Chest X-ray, PA view. Patient: 52 years old, sex F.
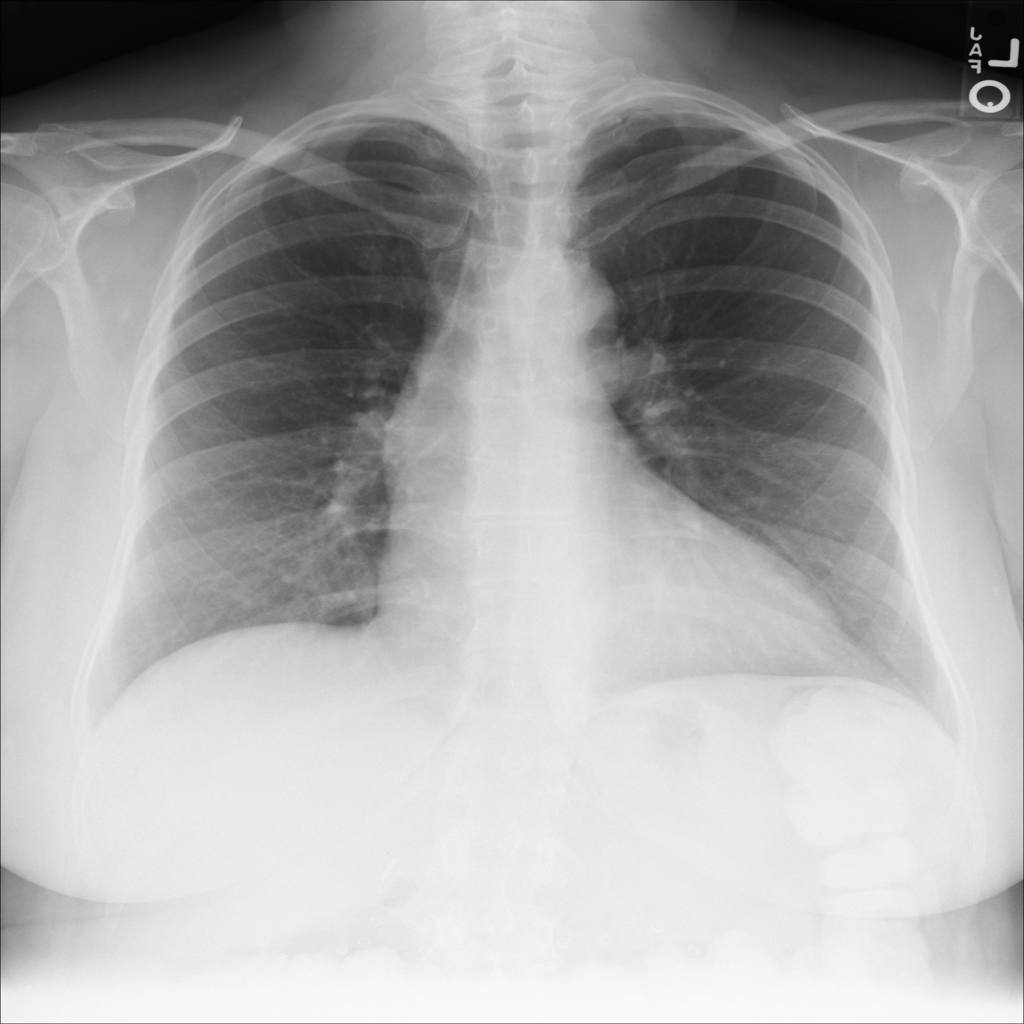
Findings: No Finding